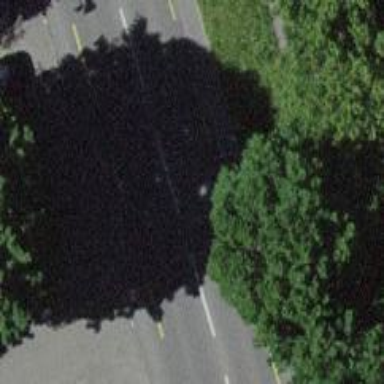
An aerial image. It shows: Secondary road with asphalt surface and dedicated cycle lane.